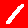
Digit: 1